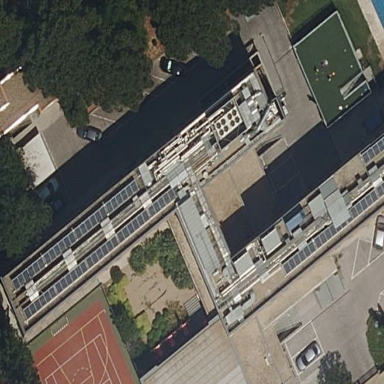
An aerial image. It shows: Dormitory building.